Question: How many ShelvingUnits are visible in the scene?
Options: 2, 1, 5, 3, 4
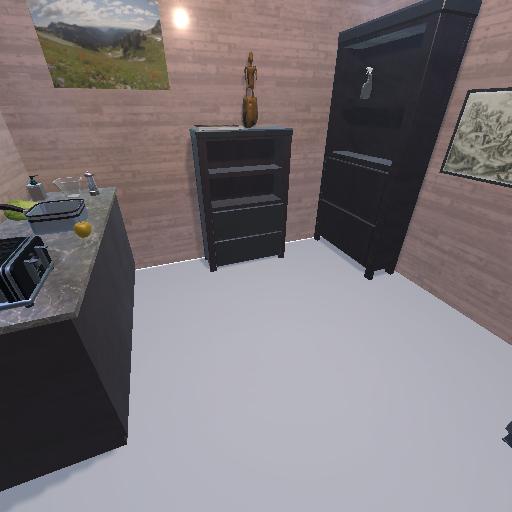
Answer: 2